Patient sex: M
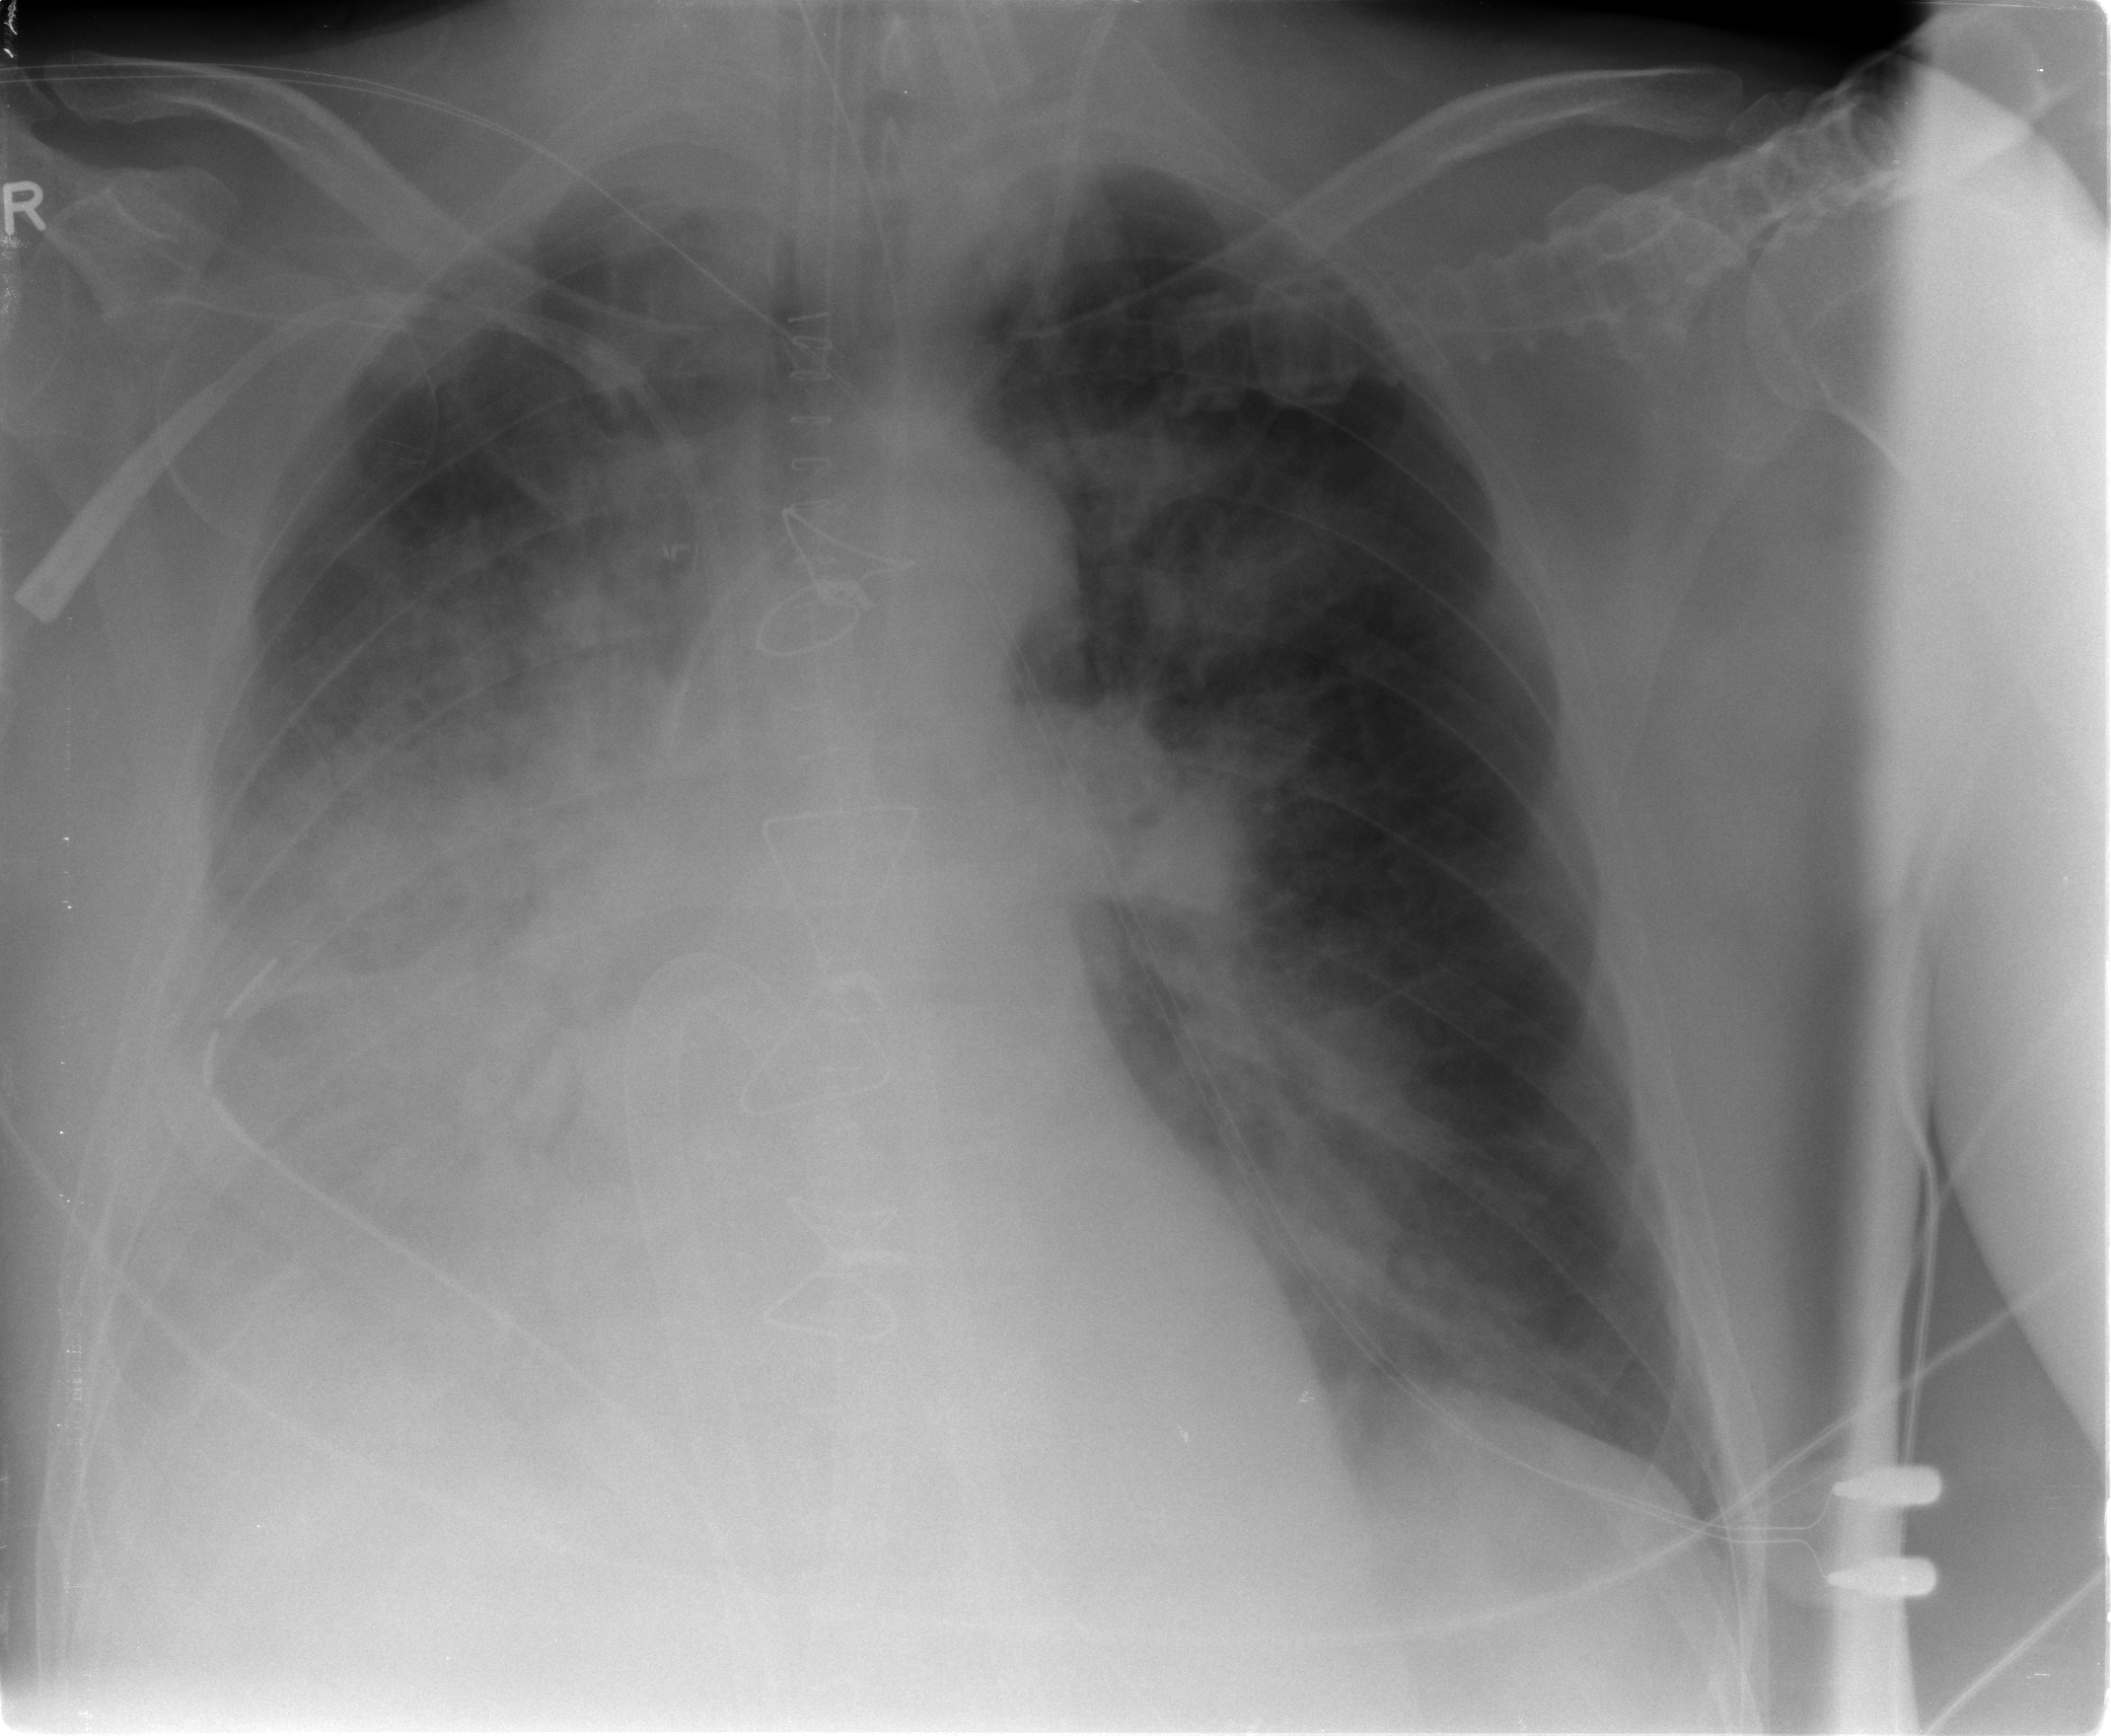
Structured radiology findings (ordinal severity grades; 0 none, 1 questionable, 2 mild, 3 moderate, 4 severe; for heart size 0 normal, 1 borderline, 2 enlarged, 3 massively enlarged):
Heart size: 0
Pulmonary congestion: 2
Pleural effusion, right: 3
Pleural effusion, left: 0
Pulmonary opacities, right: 4
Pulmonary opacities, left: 3
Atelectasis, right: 3
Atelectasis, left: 2